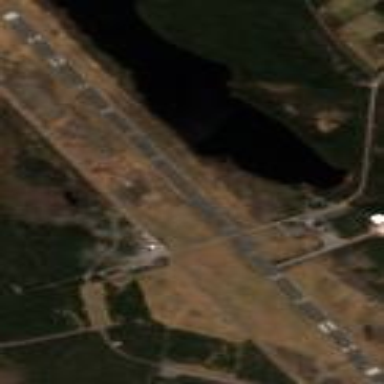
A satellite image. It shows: Asphalt runway at the airport area.